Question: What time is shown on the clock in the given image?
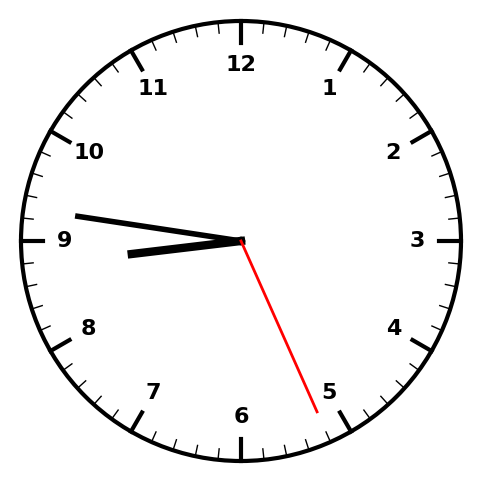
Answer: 08:46:26